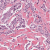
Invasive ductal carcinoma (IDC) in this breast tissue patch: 1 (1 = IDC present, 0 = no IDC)